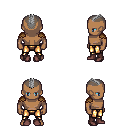
a pixel art fantasy rpg character, male body template, human, dark skin, leather shoulder armor, gold greaves, gray short mohawk hairstyle, maroon shoes, four views (front, back, left, right), 2x2 character sprite sheet, small pixel art, hard edges, no anti-aliasing